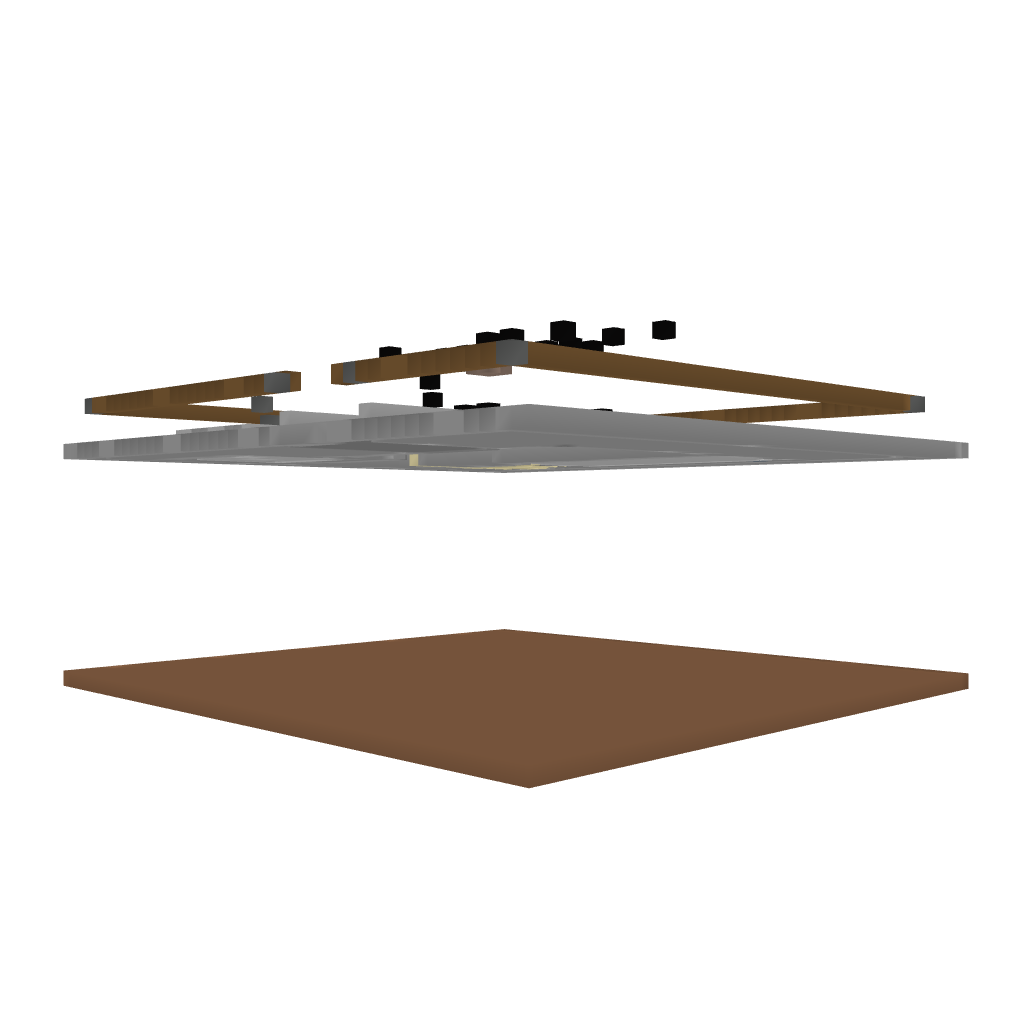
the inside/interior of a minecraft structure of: Modern House - cmacey